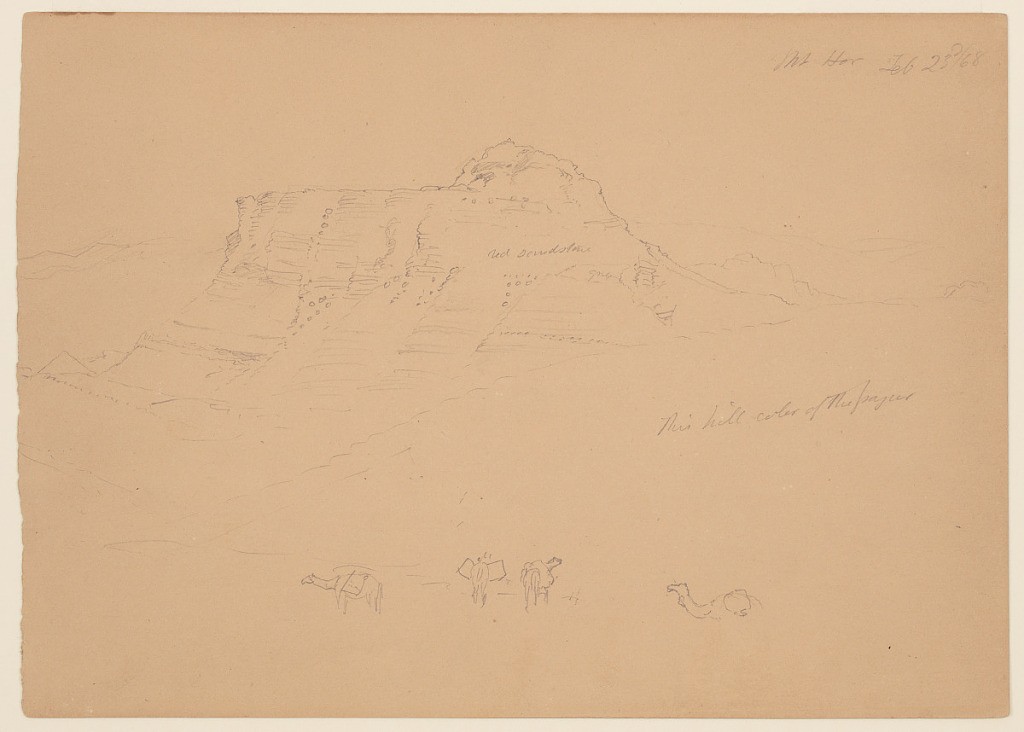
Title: Mt. Hor, Jordan
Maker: Frederic Edwin Church, American, 1826–1900
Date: February 23, 1868
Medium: Graphite in light brown wove paper; verso: graphite
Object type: Drawing
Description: Landscape sketch showing a distant view of Mt. Hor, near Petra, in present-day Jordan. Four laden camels--two viewed in left profile, two viewed from behind--stand in the foreground at lower center. The extremely rocky and rugged peak of Mt. Hor is visible in the background at upper center, viewed across a descending ridge in the middle distance. The summit has a wide, flat section that leads to rounded rock peak at right. An extremely small dome on the top of the peak indicates the Tomb of High Priest Aaron. Rolling mountain ranges are faintly rendered in the background.

Verso: Landscape sketch showing a loosely rendered view of the rugged, mountainous terrain around the peak of Mt. Hor, in present-day Jordan. In the middle distance at right, a craggy and rocky peak points into the sky, while at left, a rocky mountainside frames a distant view of receding rugged mountain ranges in the background.